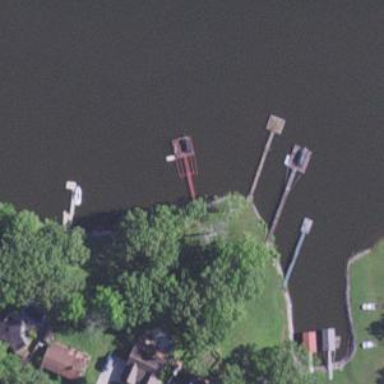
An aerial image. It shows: Man-made pier.